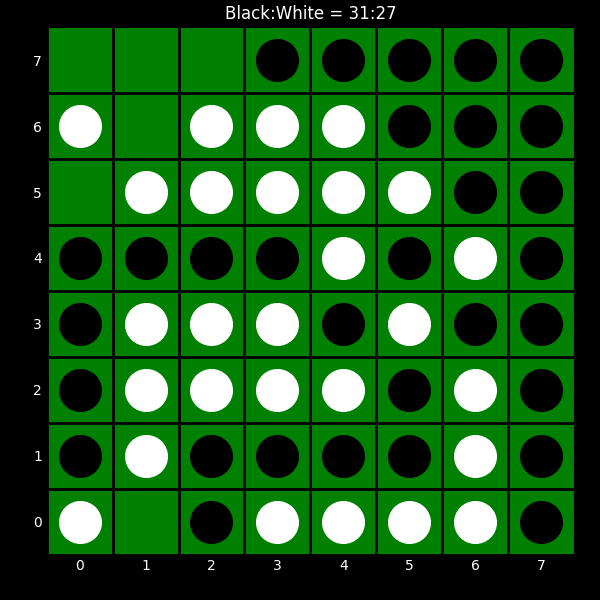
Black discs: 31
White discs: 27